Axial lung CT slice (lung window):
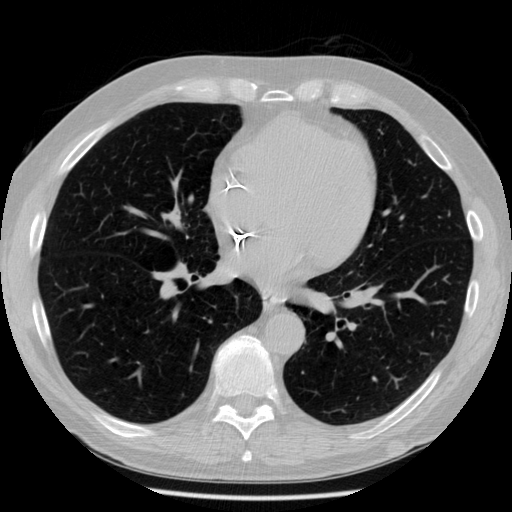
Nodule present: no